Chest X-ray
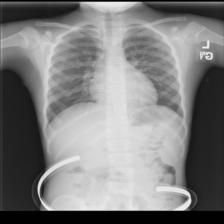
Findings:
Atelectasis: negative
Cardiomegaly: negative
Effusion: negative
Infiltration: negative
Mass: negative
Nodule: negative
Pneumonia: negative
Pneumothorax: negative
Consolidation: negative
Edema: negative
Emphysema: negative
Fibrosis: negative
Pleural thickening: negative
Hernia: negative